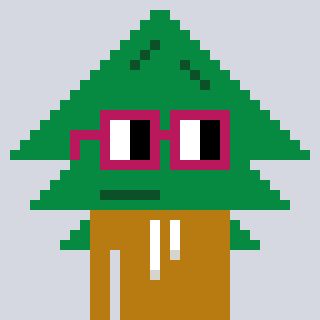
a pixel art character with square dark red glasses, a fir-shaped head and a gold-colored body on a cool background